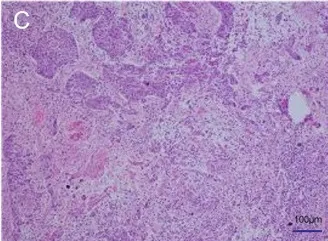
Pathological findings of the patient. Adenocarcinoma.
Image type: pathology (h&e)